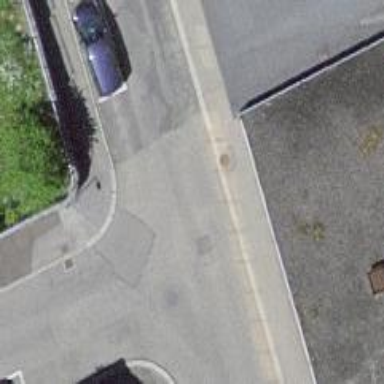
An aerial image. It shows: Residential road with asphalt surface. Both sides have sidewalks.